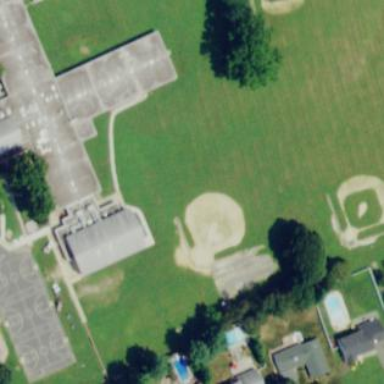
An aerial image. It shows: Baseball pitch for leisure land.